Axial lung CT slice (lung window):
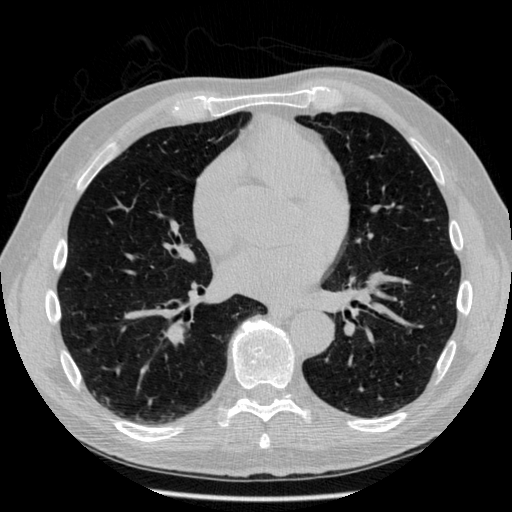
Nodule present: no